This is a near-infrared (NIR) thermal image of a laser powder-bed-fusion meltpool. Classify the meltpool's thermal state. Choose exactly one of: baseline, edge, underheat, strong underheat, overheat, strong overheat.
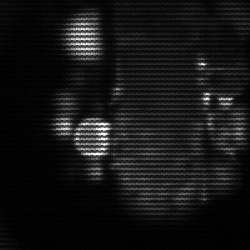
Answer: strong underheat